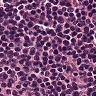
Metastatic tissue present: no